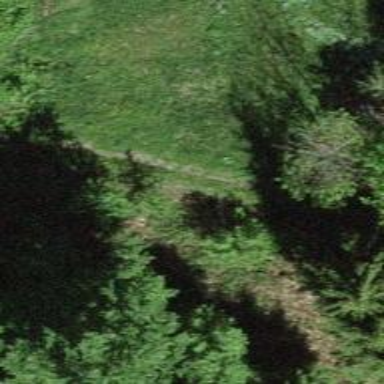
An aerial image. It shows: Grassy path.